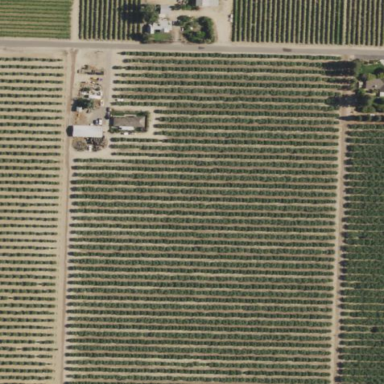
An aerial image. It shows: Vineyard.